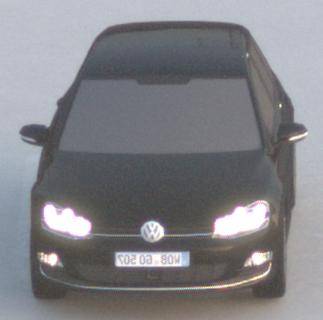
Make: VW
Model: Golf 1.2 TSI BMT
Detailed model: Golf (VII)
Model produced from: 2012/11
Model produced until: 2014/05
Doors: 3
Color: black
Road condition: dry road
Daytime: sunrise or sunset
Contrast: low contrast